Question: I've seen how a particular naive shuffling algorithm is biased, and I feel like I basically get that, and I get how the Fischer-Yates algorithm is not biased. I have the following algorithm which was the one I first thought of when I thought about how to shuffle a list. I know it consumes twice the memory and runs in unnecessarily large time, but I'm still curious if it produces each permutation with a uniform distribution, or if there's some sneaky reason I'm not seeing for it to be biased.
I'm also kind of wondering if there is some other "undesirable" property to a random shuffle that this would have, like perhaps the probabilities of various positions in the list being filled with some values are dependent.
'''
def shuf(x):
out = [None for i in range(len(x))]
for i in x:
pos = rand.randint(0,len(x)-1)
while out[pos] != None:
pos = rand.randint(0,len(x)-1)
out[pos] = i
return out
'''
I generated a heat map of this on a list of 20 elements, running 10^6 trials, and it produced the following. The (i,j) coordinate of the map represents the probability of the ith position of the list being filled with the jth element of the original list.

While I don't see any pattern to the heat map, it looks like the variance might be high. Or that might be the heat map over-stating the variance because, hey, the minimum and max have to come up somewhere.
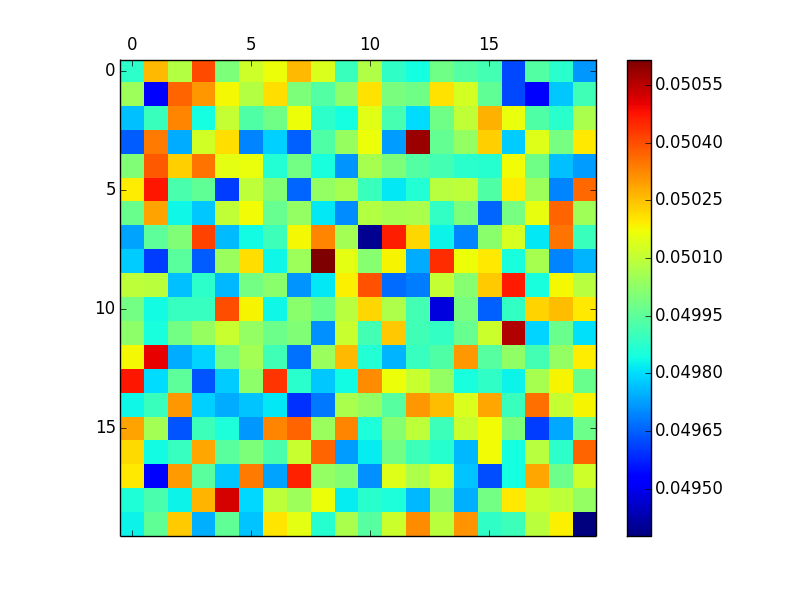
Answer: Undesirable property - this can be expensive if you're shuffling a large set:
'''
while out[pos] != None:
pos = rand.randint(0,len(x)-1)
'''
Imagine len(x) == 100,000,000 and you've placed 90,000,000 already - you're going to loop a LOT before you get a hit.
Interesting exercises:
1. What does the heat map look like for simply generating random numbers between 1 and len(x) over 10e6 iterations look like?
2. What does the heat map look like for Fischer-Yates, for comparison?
At a glance, it looks to me like, given a uniform RNG, it should yield a truly random distribution (albeit more slowly than Fischer-Yates).